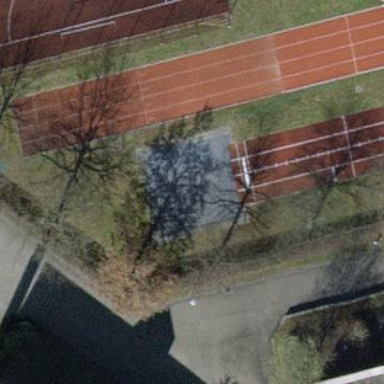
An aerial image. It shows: Sandy athletics pitch used for long jump and triple jump.